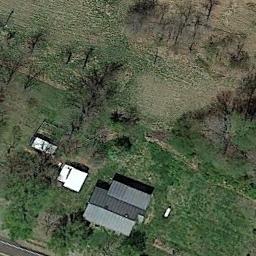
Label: sparse_residential